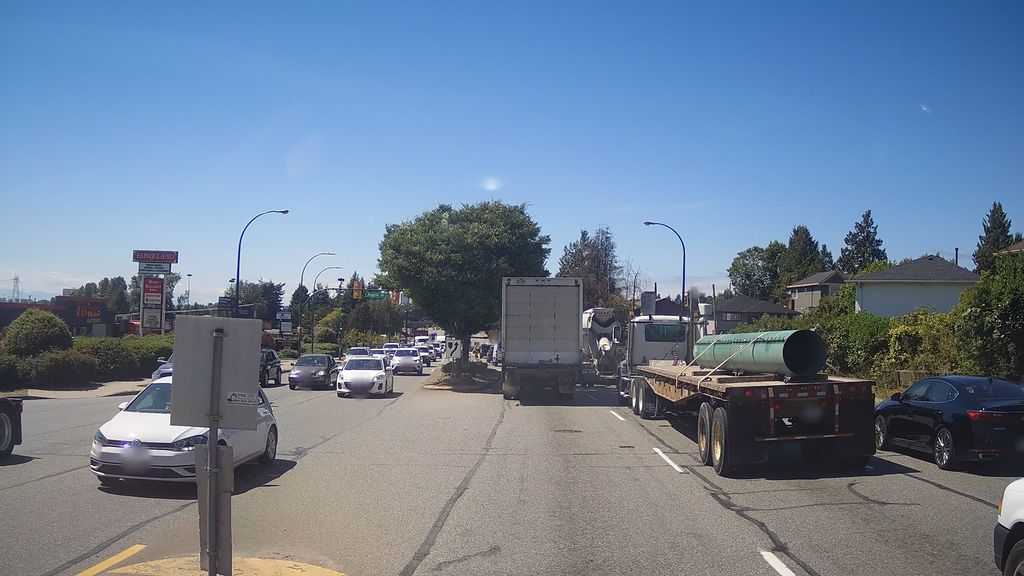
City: vancouver